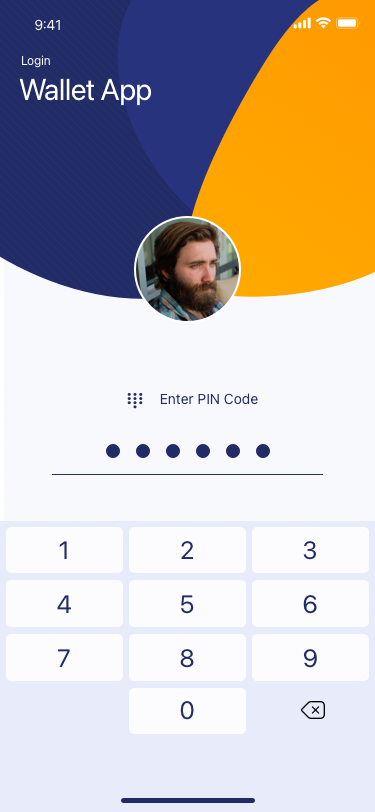
Text in this UI design:
Wallet App
Login
Enter PIN Code